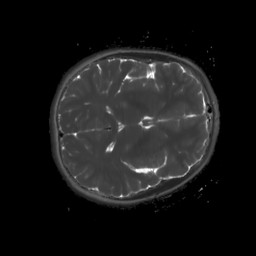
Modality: T2map
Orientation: axial
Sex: male
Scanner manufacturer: siemens
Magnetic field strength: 3 T
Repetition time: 4 s